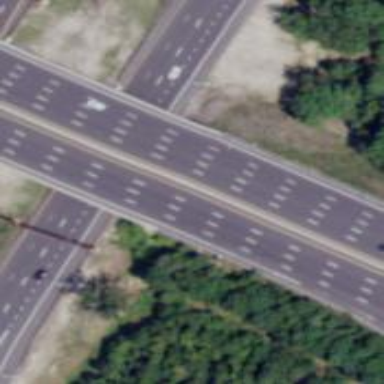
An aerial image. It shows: Motorway bridge crossing urban freeway/expressway.